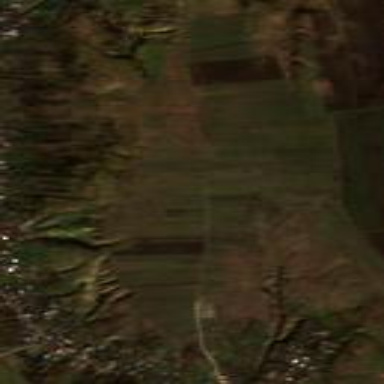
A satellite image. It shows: View of farmland.